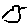
Label: bird